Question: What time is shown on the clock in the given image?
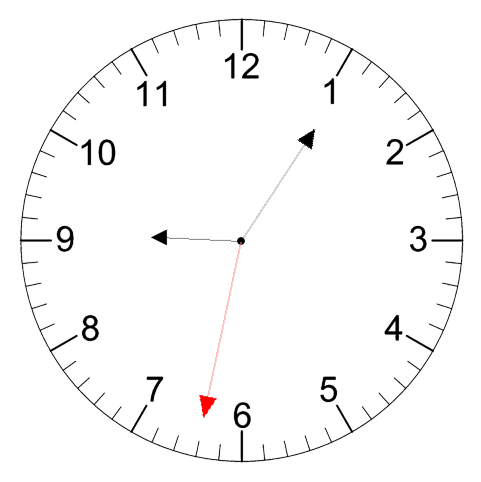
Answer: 09:05:32